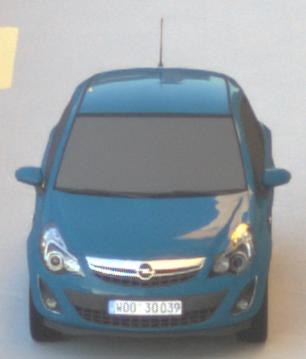
Make: Opel
Model: Corsa 1.2
Detailed model: Corsa (D)
Model produced from: 2011/01
Model produced until: 2014/08
Doors: 3
Color: blue
Road condition: dry road
Daytime: sunrise or sunset
Contrast: medium contrast